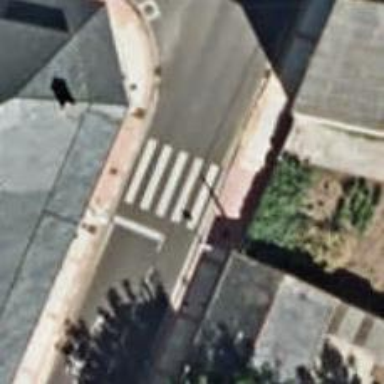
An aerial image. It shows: Uncontrolled road crossing.